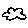
Label: cloud